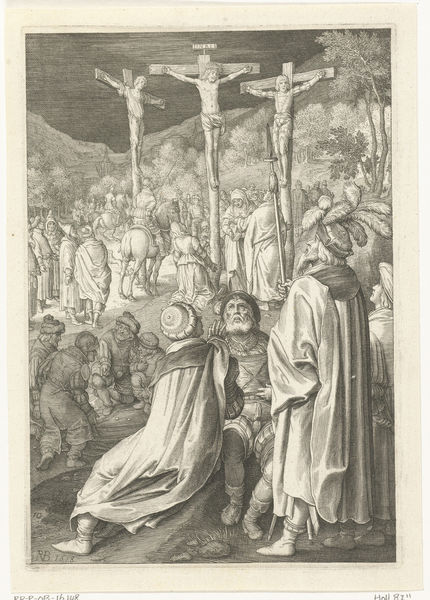
Titel: Kruisiging van Christus
Künstler: Nicolaes de Bruyn
Standort: Amsterdam
Institution: Rijksmuseum
Schlagwörter: christ, cheval, paysans, jesus, croix, clou, judas, suspendu, crucifiction, crucifie, jdas